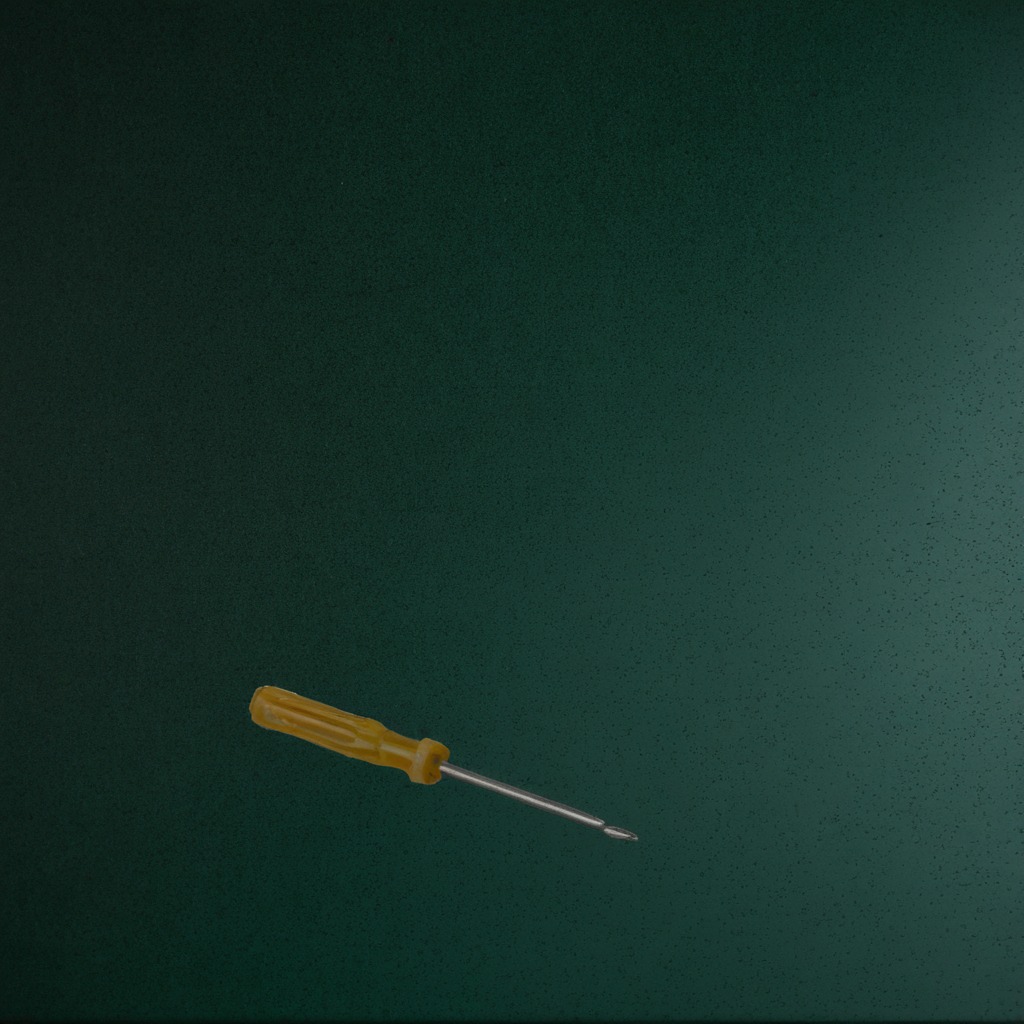
A screwdriver lies on a clean granite tabletop inside a workshop at night dim ambient light soft shadows worn but beneath the mat